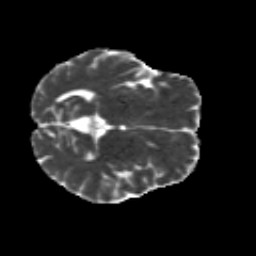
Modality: MD
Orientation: axial
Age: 26
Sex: female
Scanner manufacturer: siemens
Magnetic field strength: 3 T
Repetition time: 8.8 s
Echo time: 0.085 s